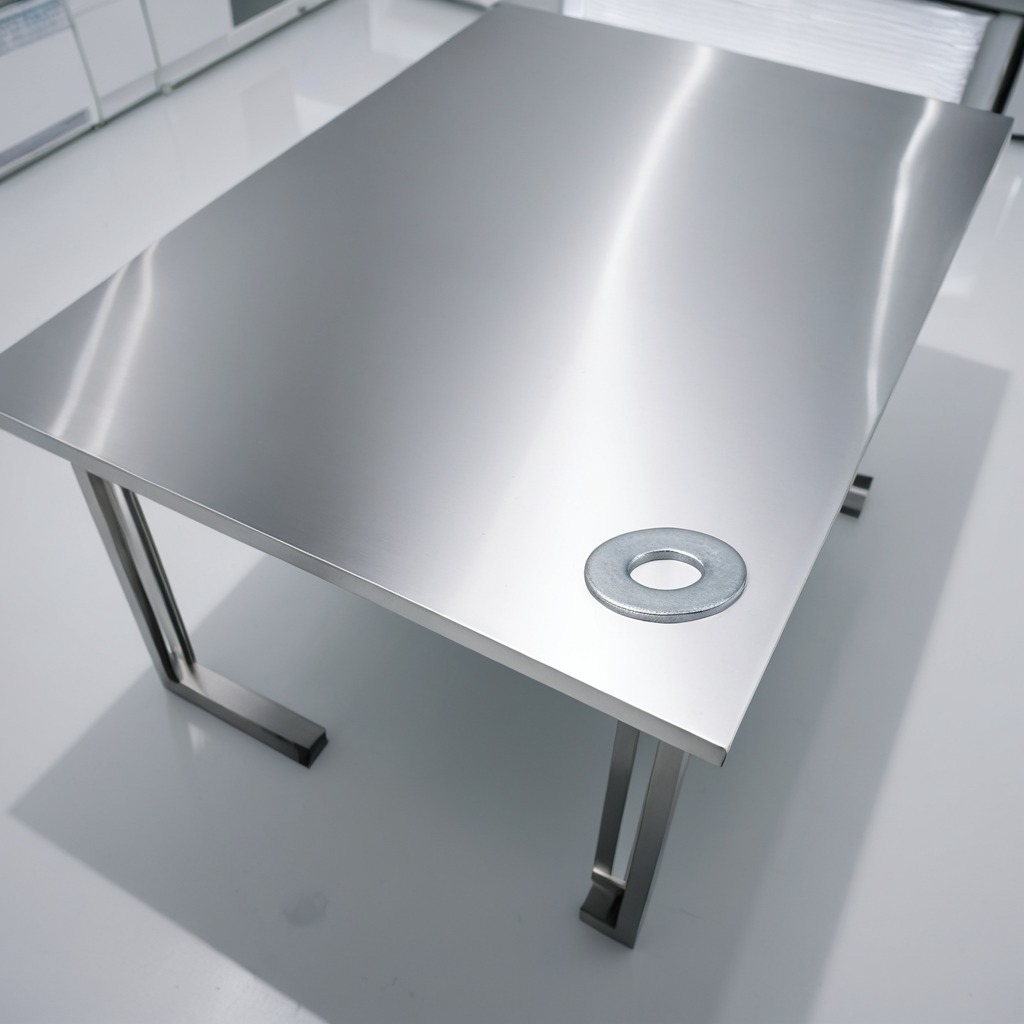
A flat metal washer lies on a stainless steel table in a high-end prototyping lab.